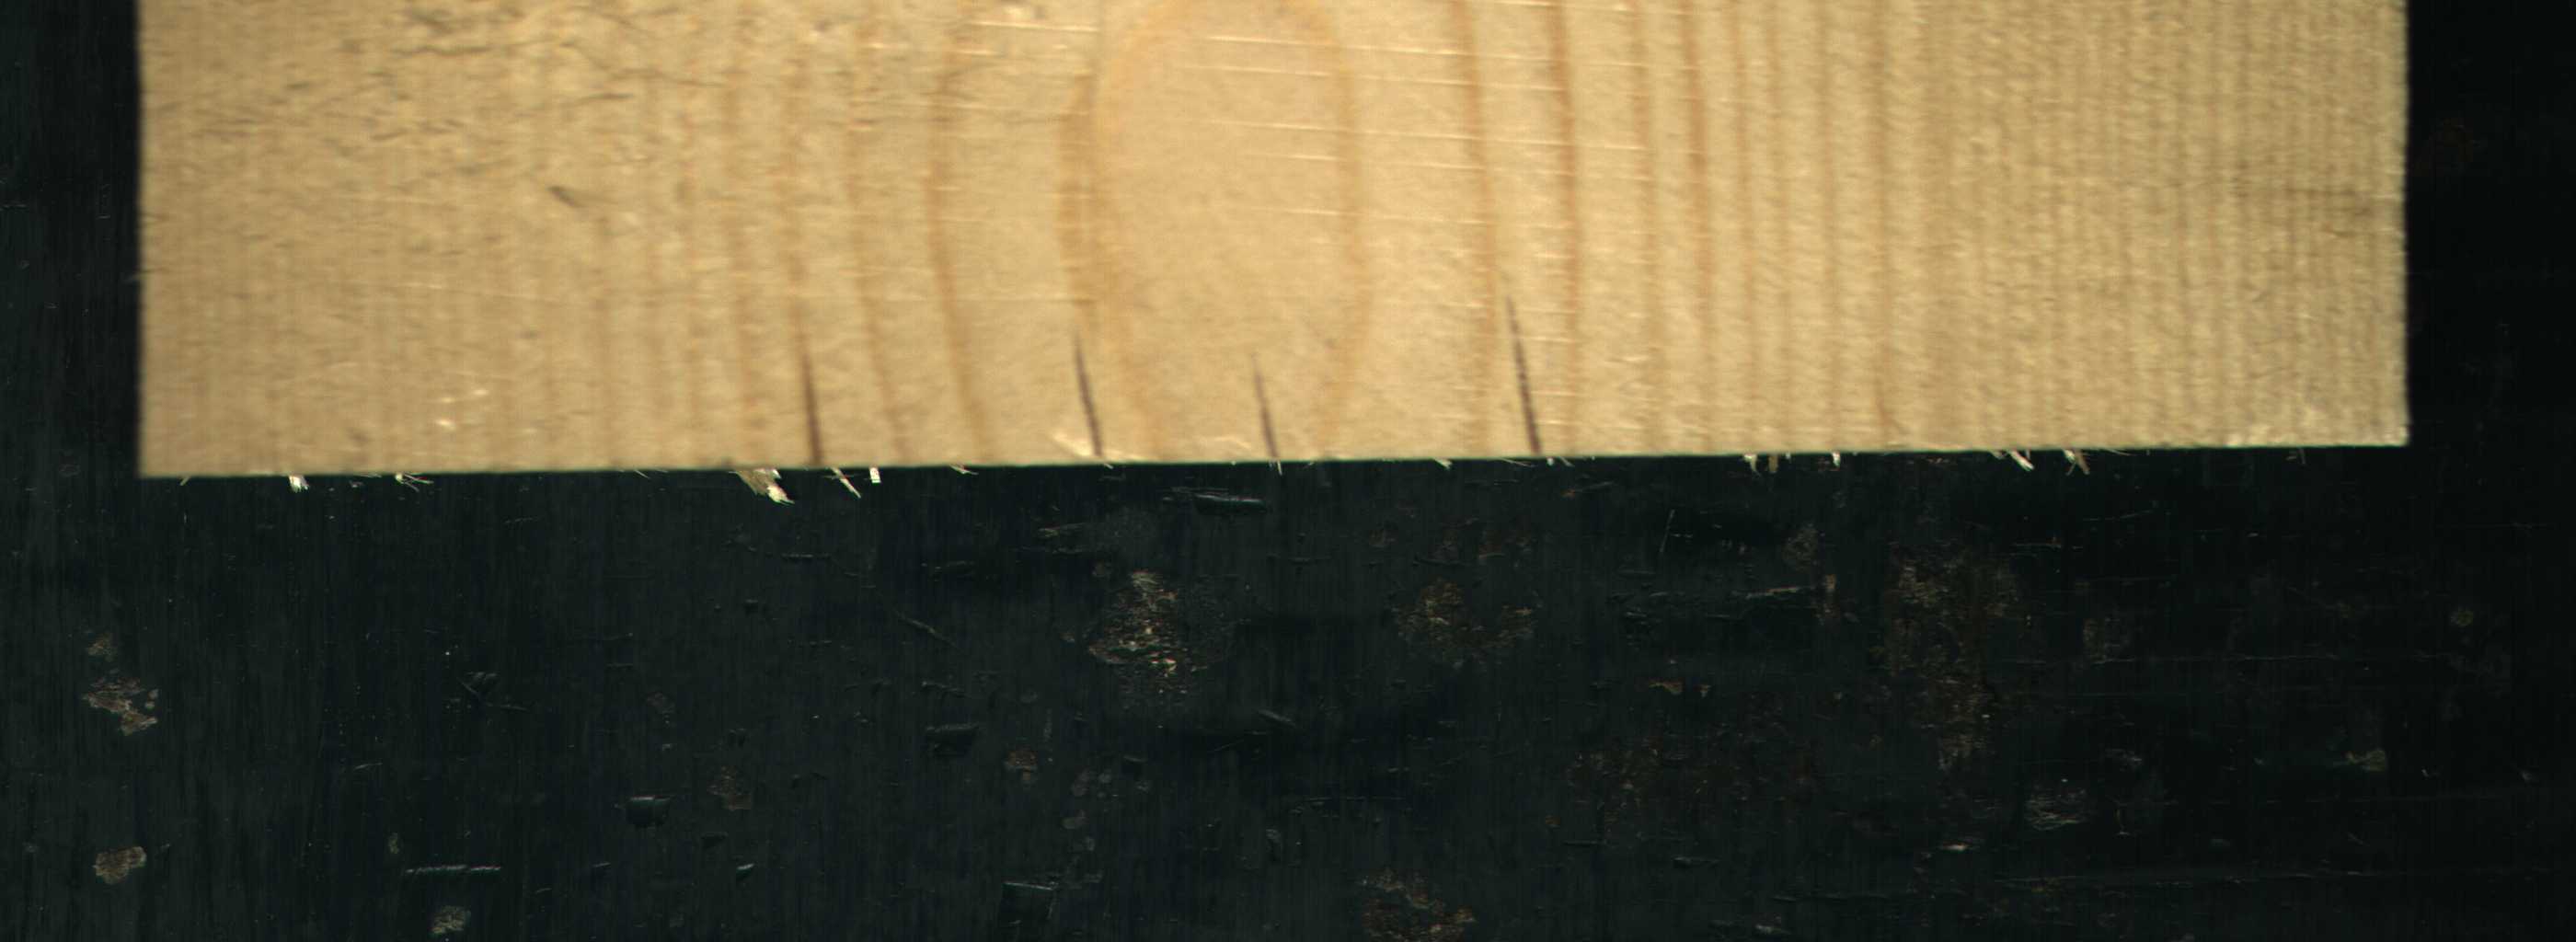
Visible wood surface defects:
Crack
Crack
Crack
Crack